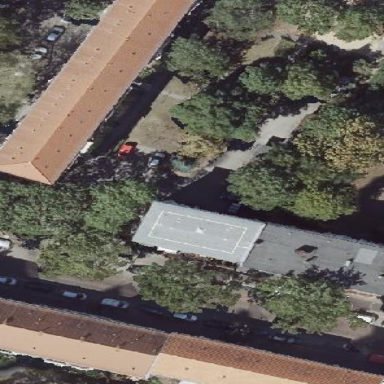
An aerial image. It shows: Hipped roof apartment building.